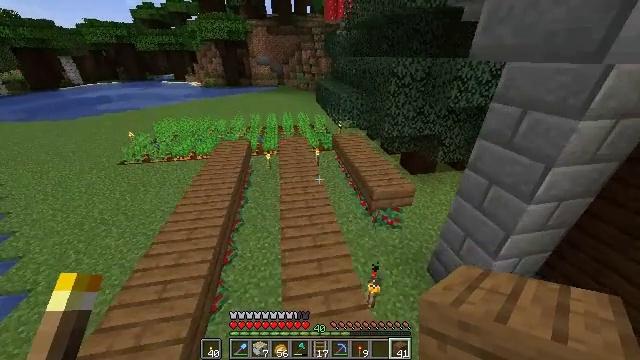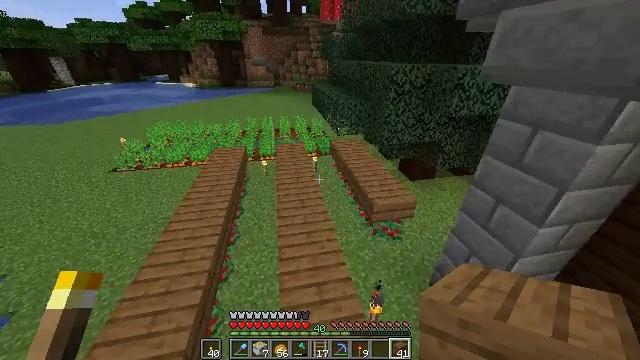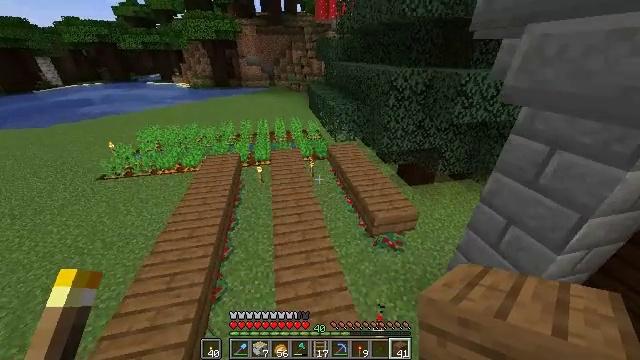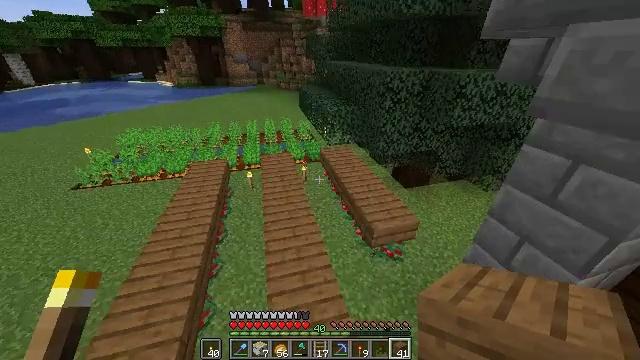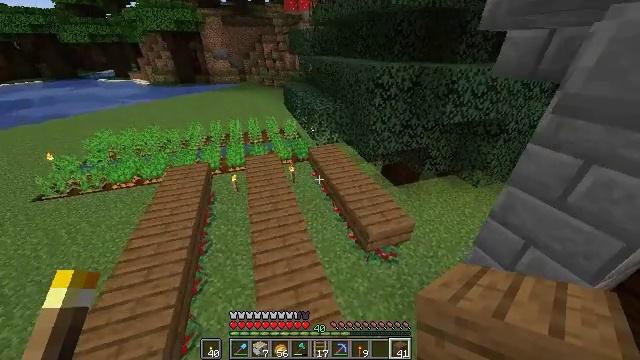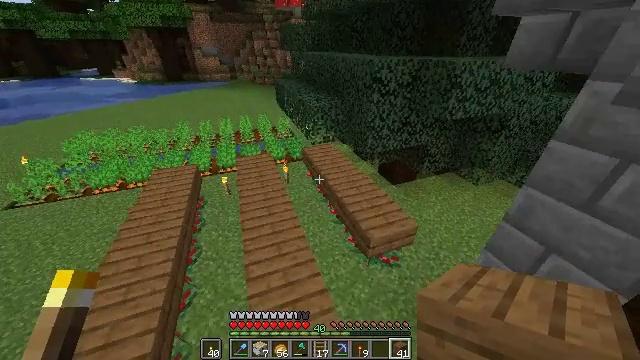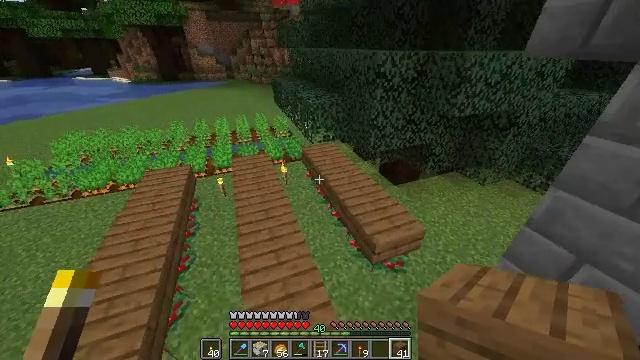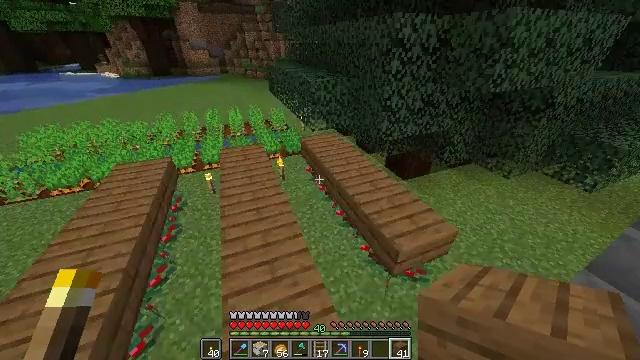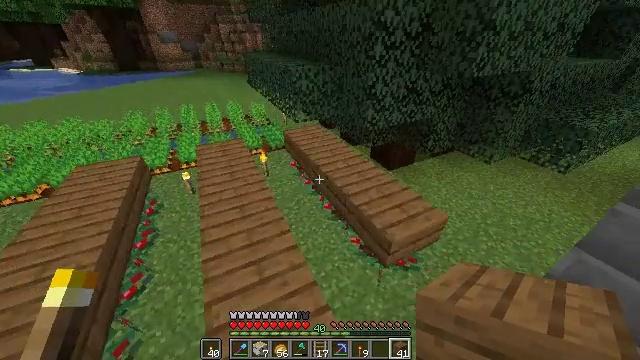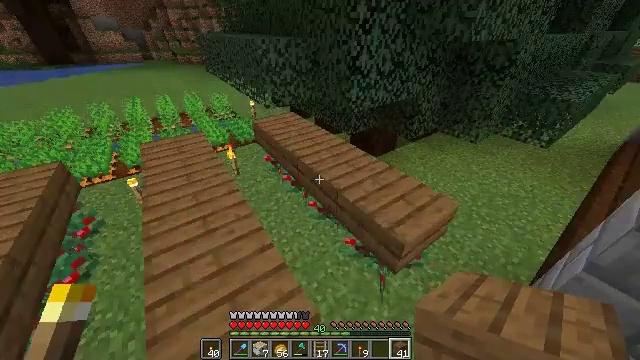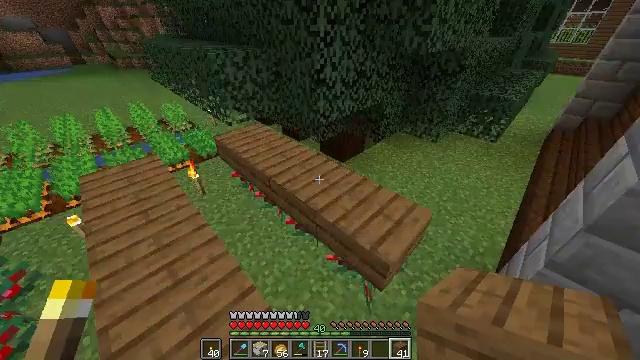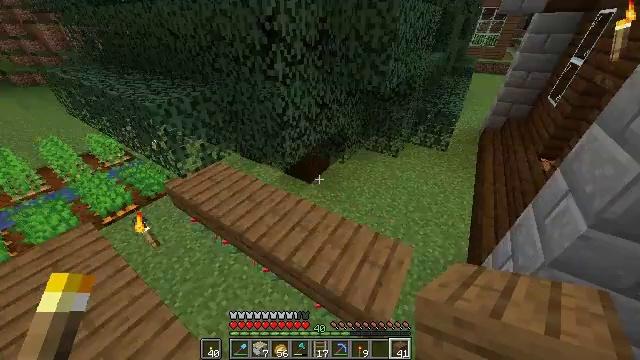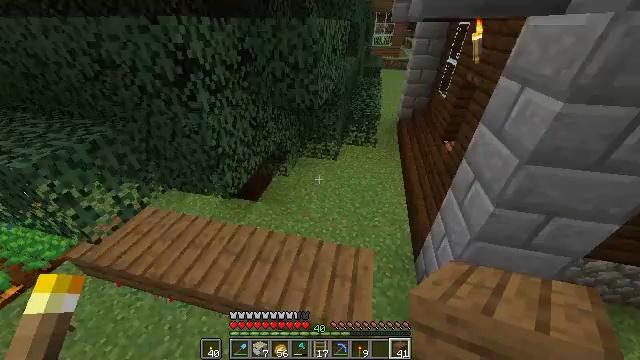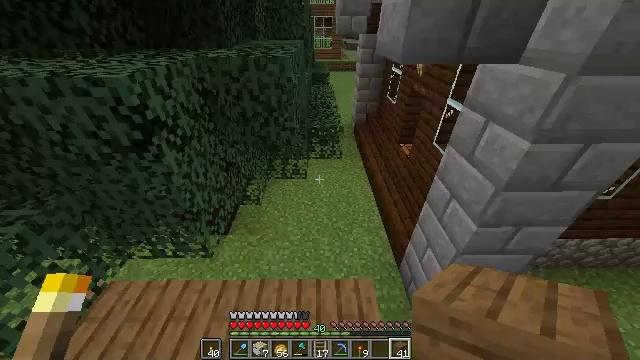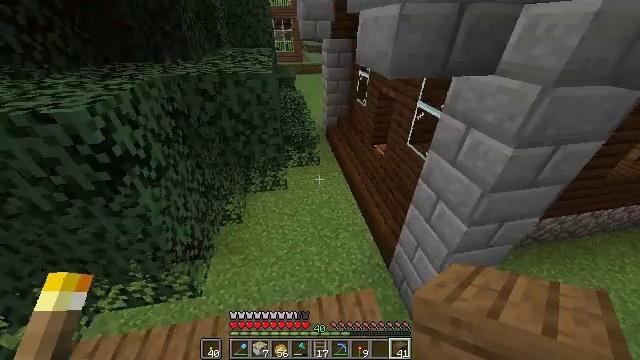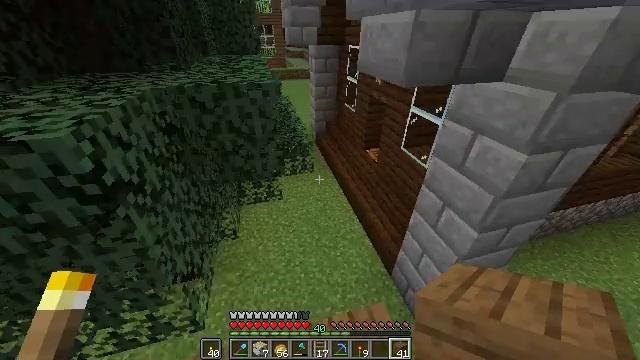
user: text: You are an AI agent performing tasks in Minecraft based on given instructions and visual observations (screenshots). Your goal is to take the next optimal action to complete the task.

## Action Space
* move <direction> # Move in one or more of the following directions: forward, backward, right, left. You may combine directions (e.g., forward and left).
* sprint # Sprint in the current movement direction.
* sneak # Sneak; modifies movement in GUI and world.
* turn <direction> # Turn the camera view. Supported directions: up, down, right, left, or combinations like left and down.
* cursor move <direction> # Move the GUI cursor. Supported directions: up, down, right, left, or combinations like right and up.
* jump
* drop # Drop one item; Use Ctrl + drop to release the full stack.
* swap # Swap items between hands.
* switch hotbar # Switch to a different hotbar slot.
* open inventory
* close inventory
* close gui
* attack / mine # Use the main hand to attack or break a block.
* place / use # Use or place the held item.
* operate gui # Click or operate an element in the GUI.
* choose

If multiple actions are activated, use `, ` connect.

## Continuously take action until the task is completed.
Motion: motion action
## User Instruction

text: Collect potatoes from the garden.
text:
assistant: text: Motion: move forward, jump
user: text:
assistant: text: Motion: move forward, turn right, jump
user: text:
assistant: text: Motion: move forward, turn right, jump
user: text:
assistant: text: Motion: move forward, turn right, jump
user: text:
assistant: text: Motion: move forward, turn right, jump
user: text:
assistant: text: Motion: move forward, jump
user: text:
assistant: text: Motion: move forward, jump
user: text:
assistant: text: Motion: move forward, sprint, turn right and down, jump
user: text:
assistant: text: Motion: move forward, sprint, turn right and down, jump
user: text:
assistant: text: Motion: move forward, sprint, turn right, jump
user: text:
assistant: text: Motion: move forward, sprint, turn right, jump
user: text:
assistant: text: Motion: move forward, turn right, jump
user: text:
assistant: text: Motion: move forward, turn right, jump
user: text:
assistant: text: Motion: move forward, turn right, jump
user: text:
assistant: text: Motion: move forward, turn right and up, jump
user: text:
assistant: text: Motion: move forward, turn right, jump
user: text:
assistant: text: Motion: move forward, turn right, jump
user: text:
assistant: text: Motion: move forward, turn right, jump
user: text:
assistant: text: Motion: move forward, sprint, turn right and down, jump
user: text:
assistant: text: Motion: move forward, sprint, turn right and down, jump
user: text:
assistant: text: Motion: move forward, sprint, jump
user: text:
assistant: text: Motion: move forward, sprint, jump
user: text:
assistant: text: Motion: move forward, jump
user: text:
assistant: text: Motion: move forward, jump
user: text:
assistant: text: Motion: move forward, jump
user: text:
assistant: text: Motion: move forward, jump
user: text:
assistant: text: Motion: move forward, jump
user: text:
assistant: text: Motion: move forward, jump
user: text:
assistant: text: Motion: move forward, jump
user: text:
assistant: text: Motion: move forward